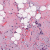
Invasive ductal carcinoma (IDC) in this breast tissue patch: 1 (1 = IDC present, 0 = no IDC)